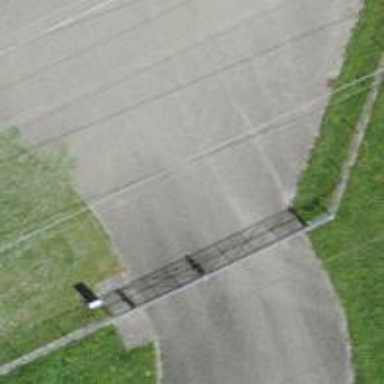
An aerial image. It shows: Gate.